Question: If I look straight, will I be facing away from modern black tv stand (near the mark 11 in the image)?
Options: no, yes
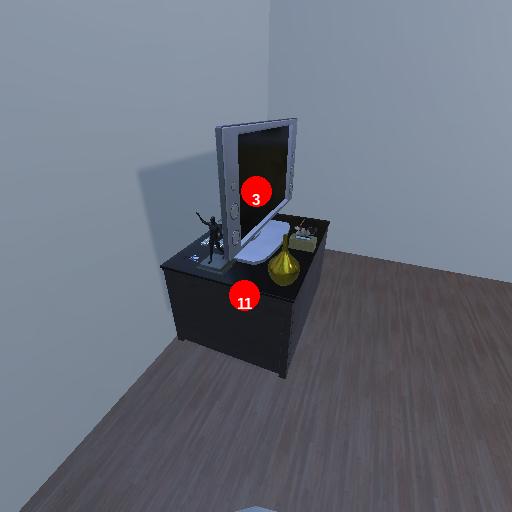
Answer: no